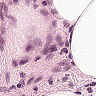
Metastatic tissue present: no